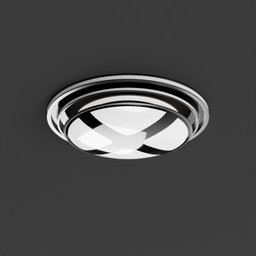
Label: lighting